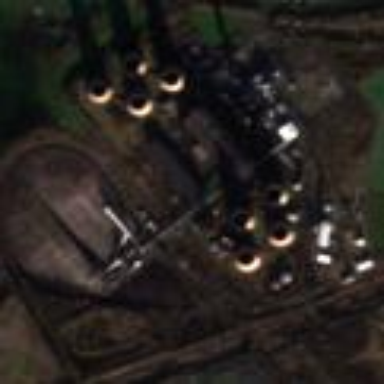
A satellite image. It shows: Industrial area with coal as the source of plant.